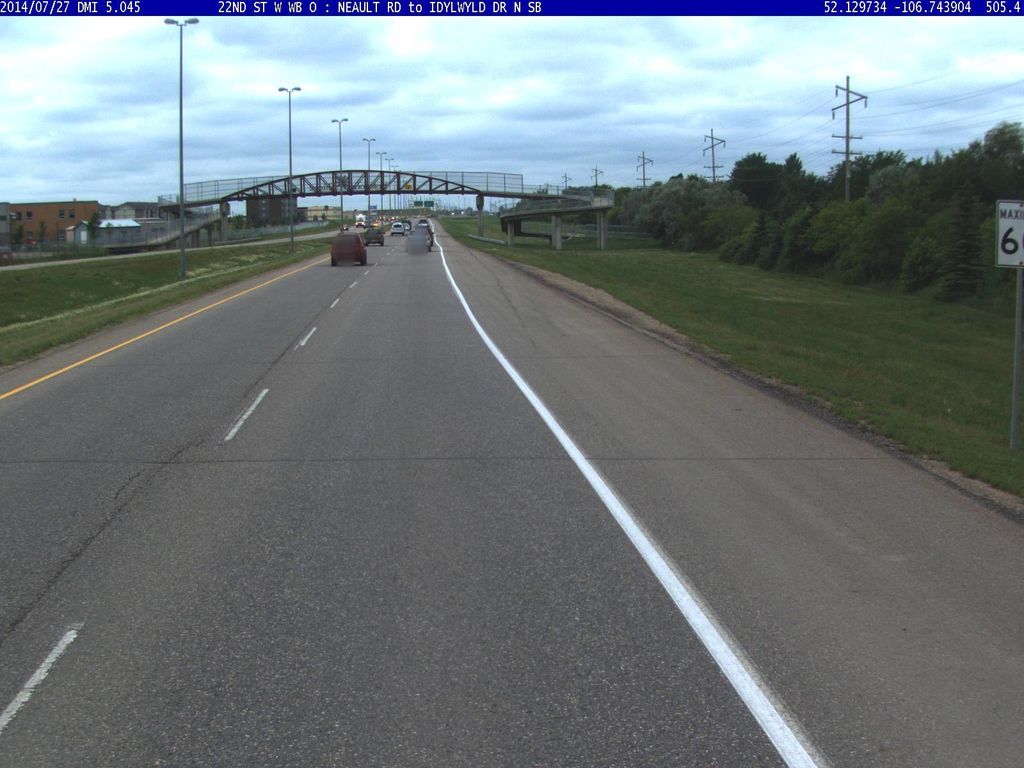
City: saskatoon